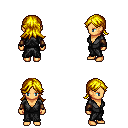
a pixel art fantasy rpg character, female body template, human, tanned skin, gray robe, white pants, blonde loose hair, cloth bracers, four views (front, back, left, right), 2x2 character sprite sheet, small pixel art, hard edges, no anti-aliasing